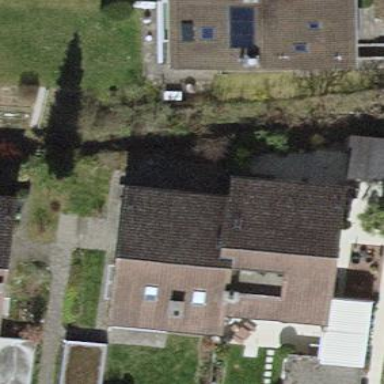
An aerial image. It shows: Semidetached house with gabled tile roof.